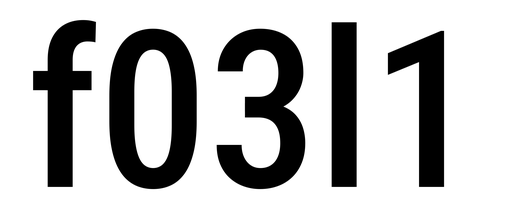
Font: Roboto_Condensed_Medium